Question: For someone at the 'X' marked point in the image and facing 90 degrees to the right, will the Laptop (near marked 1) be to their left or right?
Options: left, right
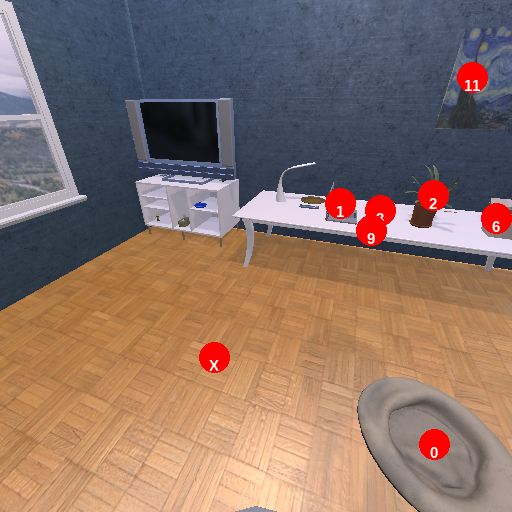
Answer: left